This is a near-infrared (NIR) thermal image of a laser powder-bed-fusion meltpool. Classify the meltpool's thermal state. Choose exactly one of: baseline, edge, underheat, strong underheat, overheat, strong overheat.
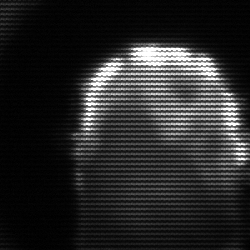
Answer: baseline